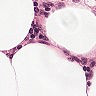
Metastatic tissue present: no